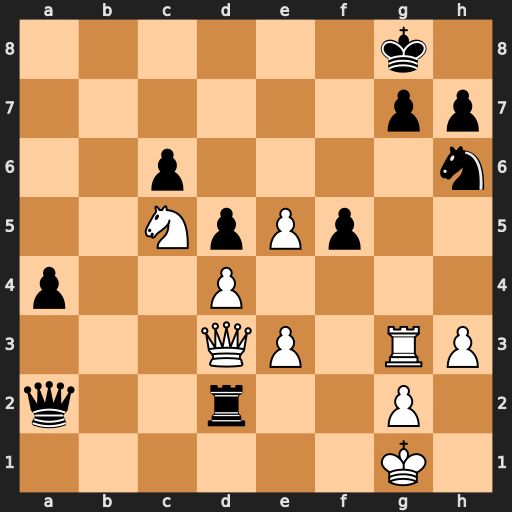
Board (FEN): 6k1/6pp/2p4n/2NpPp2/p2P4/3QP1RP/q2r2P1/6K1
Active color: w
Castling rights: -
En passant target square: -
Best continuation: Qa6 Qb1+ Kh2